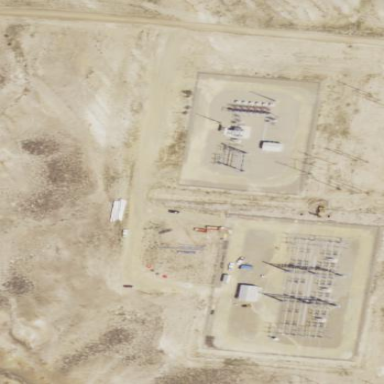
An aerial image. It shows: Transmission-level power substation.